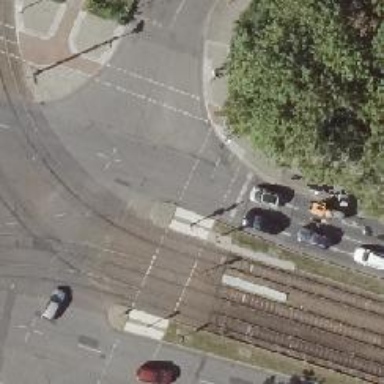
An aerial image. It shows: Traffic island located on footway.